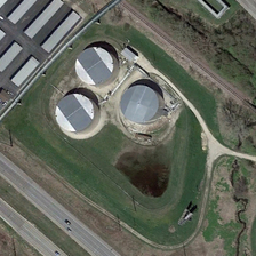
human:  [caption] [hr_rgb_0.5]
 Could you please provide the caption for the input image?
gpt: There is a lawn near the road with three reservoirs and two rows of square buildings.

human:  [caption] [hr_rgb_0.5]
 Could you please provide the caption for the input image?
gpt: There is a lawn near the road with three pallets and two rows of square buildings.

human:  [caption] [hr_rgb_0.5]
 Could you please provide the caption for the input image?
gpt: there are three tanks stands in the meadow surroede by the road and the railway .

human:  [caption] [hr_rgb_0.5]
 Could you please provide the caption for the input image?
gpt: the three silvery columnar tanks occupies in a triangular area surrounded by grassland .

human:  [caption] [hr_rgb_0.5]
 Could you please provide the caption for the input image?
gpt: three storage tanks surrounded by green meadows are near some green trees .